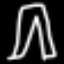
Label: pants